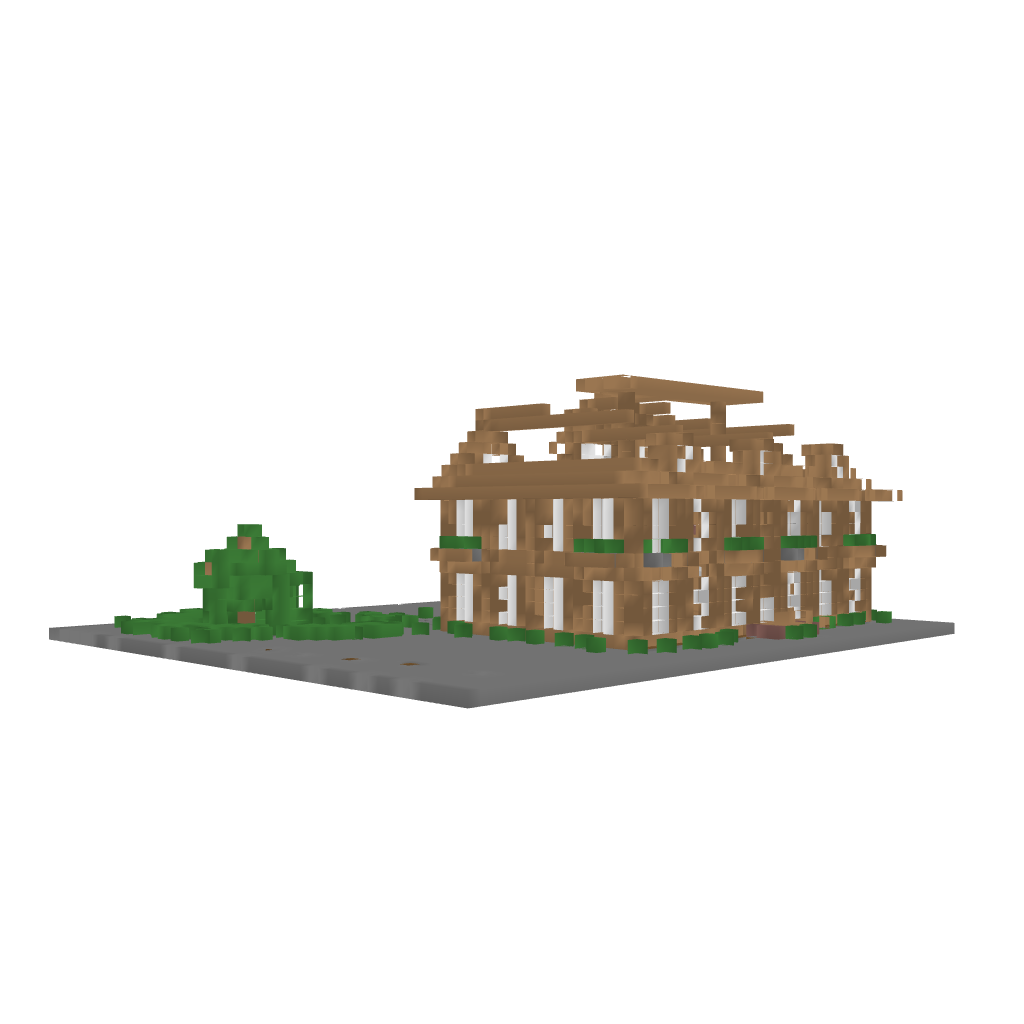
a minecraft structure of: My House good quality